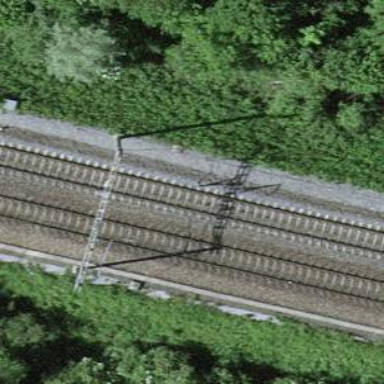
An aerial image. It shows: Railway track with contact lines for electrification.